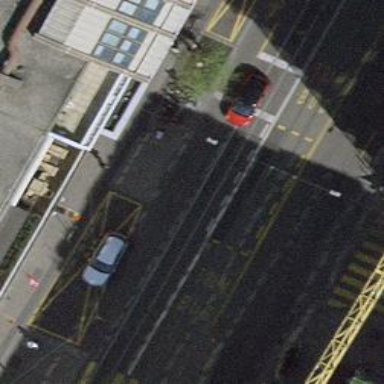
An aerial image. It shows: Road with traffic signals.